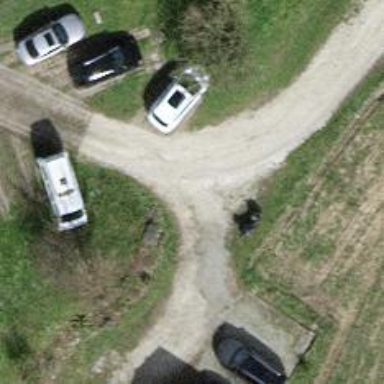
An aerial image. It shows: Unpaved driveway used as service road.